Question: I wrote a Windows Service in Visual Studio 2008 (c#)
How do I create an *.exe file of my Windows Service?
I am trying to use <URL> but can't make it work.
With the help from <URL> found the exe file. now when I'm trying to open it, I get this error:

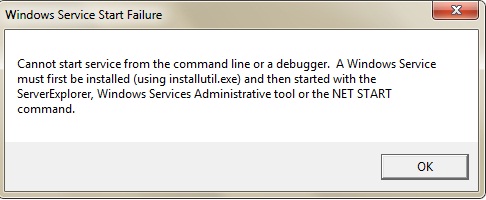
Answer: The output of a Windows Service project is an '.exe'. Get is out of the 'bin\Debug' or 'bin\Release' folder.